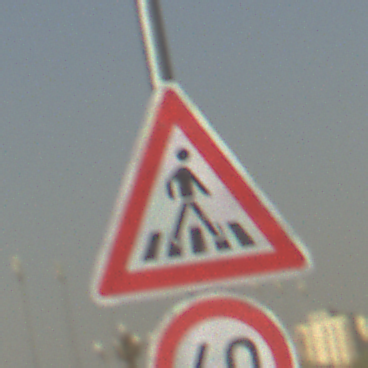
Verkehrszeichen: FussgaengerueberwegLinks
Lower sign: Geschwindigkeit60
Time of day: MorningAfternoon
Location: Outdoor (Suburban)
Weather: Clear
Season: NotSpecified
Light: Natural